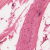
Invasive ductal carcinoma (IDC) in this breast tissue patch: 0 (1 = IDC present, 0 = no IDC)